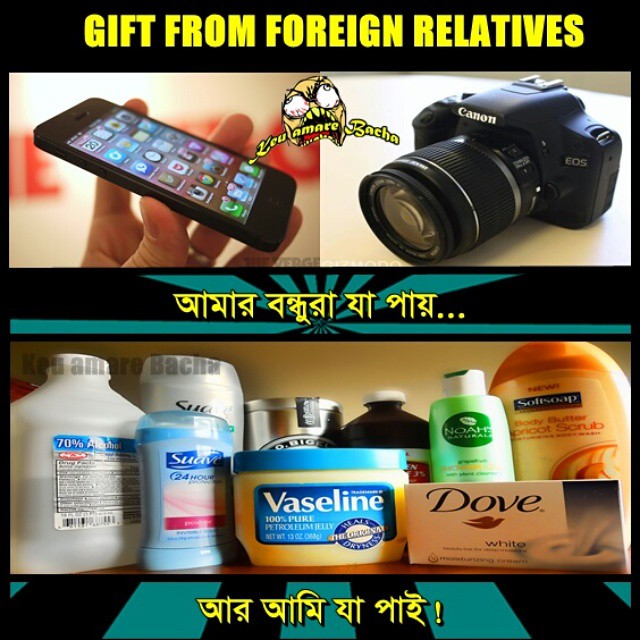
Caption: GIFT FROM FOREIGN RELATIVES  আমার বন্ধুরা যা পায়...  আর আমি যা পাই !
Label: non-hate